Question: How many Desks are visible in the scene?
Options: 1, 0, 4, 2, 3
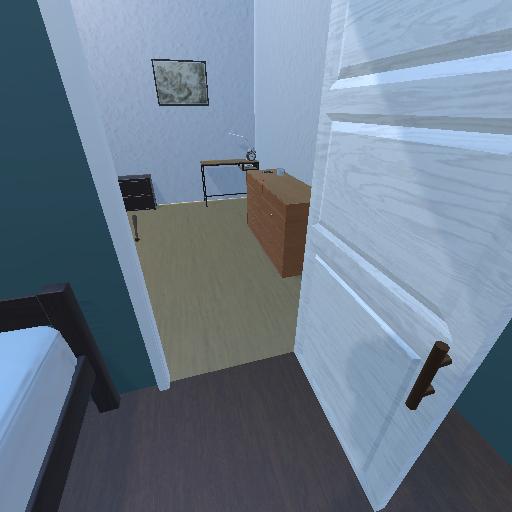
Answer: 1